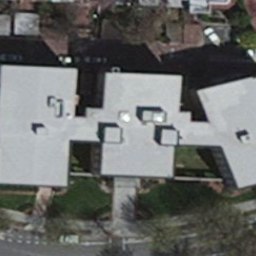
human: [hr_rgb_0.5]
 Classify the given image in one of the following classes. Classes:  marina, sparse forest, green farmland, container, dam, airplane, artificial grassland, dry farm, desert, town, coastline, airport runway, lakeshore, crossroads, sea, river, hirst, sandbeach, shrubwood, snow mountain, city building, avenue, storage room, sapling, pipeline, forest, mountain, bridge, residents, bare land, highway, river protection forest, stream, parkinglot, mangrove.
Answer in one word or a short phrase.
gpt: city building